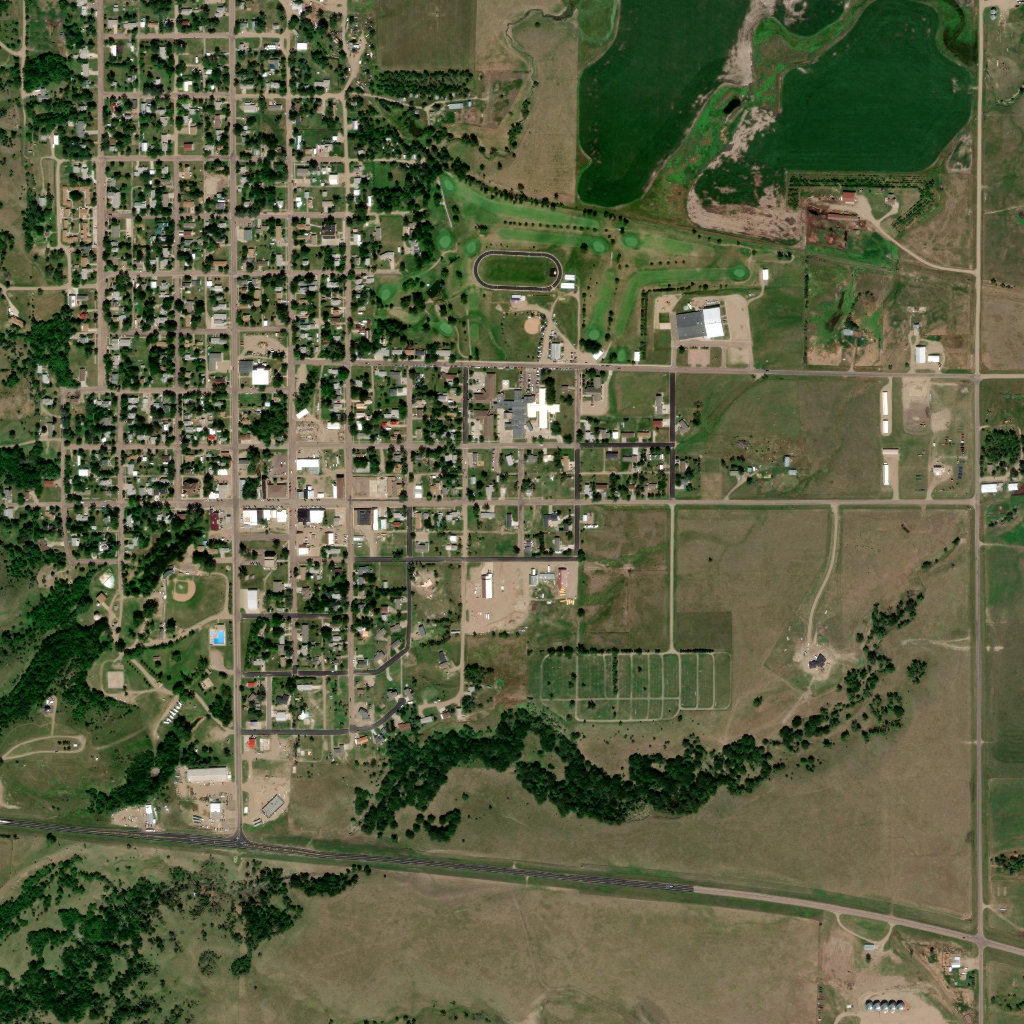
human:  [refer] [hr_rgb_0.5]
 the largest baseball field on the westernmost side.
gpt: <box>[[16, 55, 22, 61, 0]]</box>